Question: In Visual Studio, I'm trying to configure an ASP.NET Web API project to be published to the Azure cloud. Authentication will be done through the Microsoft Identity Platform. Currently, this is not configured in the project's publishing settings:

Clicking "Configure" pulls up a dialog box where I complete a series of simple config steps. At the end, the dialog seems to execute a number of tools/utilities to put in place the settings I just specified. One of these commands it attempts to run is failing:
'''
Inserting code...
dotnet msidentity --update-project --tenant-id [OUR TENANT ID] --username [MY USERNAME] --client-id [OUR CLIENT ID] --project-file-path "[OUR PROJECT PATH].csproj" --calls-graph=True --calls-downstream-api=True --code-update=true --json
Unrecognized command or argument '--code-update=true'
'''
I'm not sure what to do about this, as all these commands are being generated and executed internally. I have the latest version of the Azure.Identity (1.5.0) and Microsoft.Identity.Web (1.21.1) NuGet packages installed. All other Nuget packages are up to date as well.
Any pointers on how I can try to debug this?
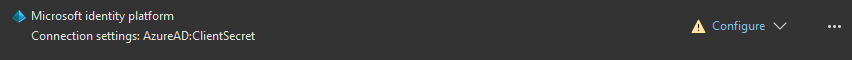
Answer: I was able to find help and get an answer by posting on the Visual Studio support site:
<URL>
It turns out there are a separate set of packages- besides both NuGet and the standard install of .NET- which I was completely unaware of: "local CLI tools". Specific versions of certain command line tools were created as part of the VS project, and these versions were in fact out of date and so created a conflict with the newer code from NuGet.
Using the .NET CLI, I ran the command 'dotnet tool uninstall' on all local packages for the project, which effectively tells the project to just use the version of the tool present in the current install of the .NET framework, rather than a specific version from a local copy. This fixed the problem.